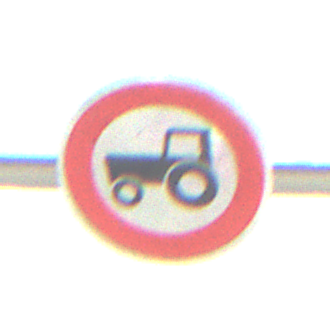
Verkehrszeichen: VerbotKraftfahrzeugeZuegeNichtSchneller25
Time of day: MorningAfternoon
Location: Outdoor (Beach)
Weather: PartlyCloudy
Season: NotSpecified
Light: Natural